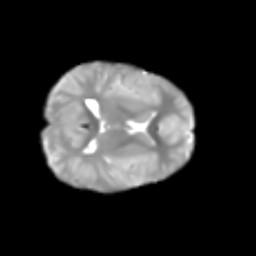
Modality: T2w
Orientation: axial
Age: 7
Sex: male
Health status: healthy